Question: I want to create like below graph. How can I create like this graph?
The biggest value has to be in the middle of xAxis.

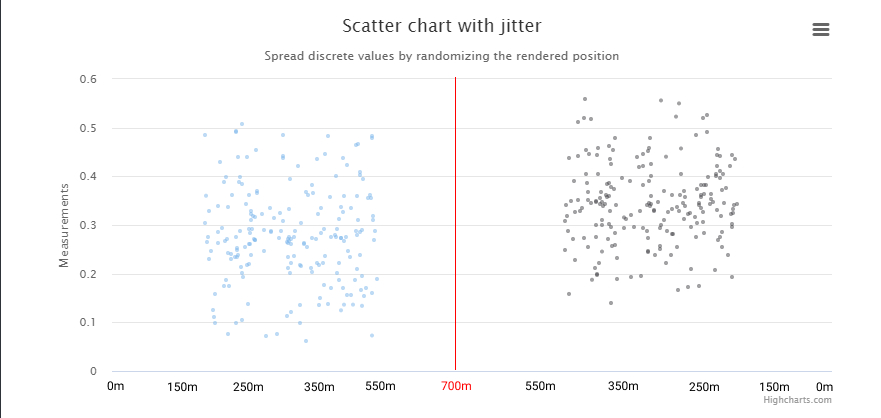
Answer: You can use to set the xAxis labels and next you need to define the value for each point in the data.
Demo: <URL>
'''
Highcharts.chart('container', {
chart: {
type: 'scatter'
},
xAxis: {
categories: ['0m', '150m', '250m', '350m', '550m', '700m', '550m', '350m', '150m', '0m'],
plotLines: [{
value: 5,
color: 'red'
}]
},
series: [{
data: [[0.1, 52], [2, 20], [3, 10], [2.5, 8], [2.8, 13]]
}, {
data: [[6, 52], [8, 20], [9, 10], [8.5, 8], [7, 13]]
}]
});
'''
API: <URL>